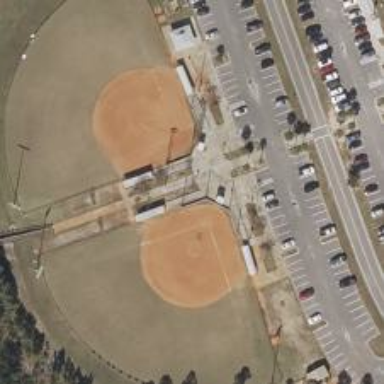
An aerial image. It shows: Bleachers on leisure land.